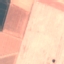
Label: AnnualCrop